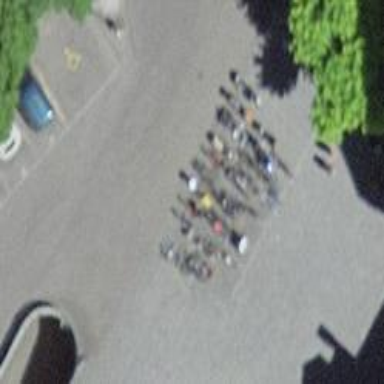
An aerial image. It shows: Bicycle rental service.